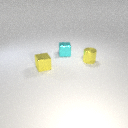
small yellow metal cylinder to the right of small cyan metal cube